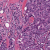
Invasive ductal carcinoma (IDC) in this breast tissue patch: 1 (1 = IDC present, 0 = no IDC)